Field crop: tomato
Growth stage: 1
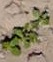
Species: portulaca